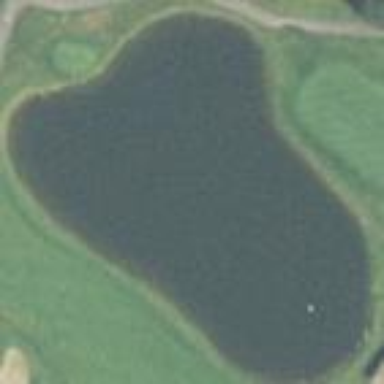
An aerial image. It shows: Picturesque scene of golf course with lateral water hazard.